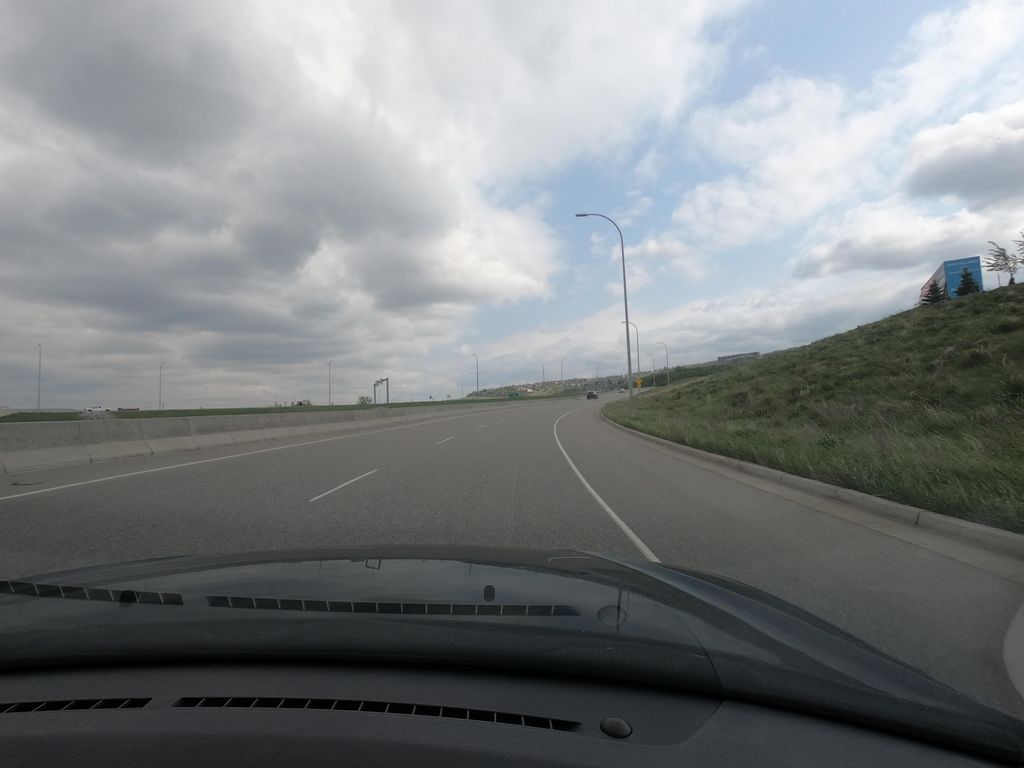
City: calgary